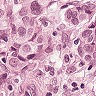
Metastatic tissue present: yes